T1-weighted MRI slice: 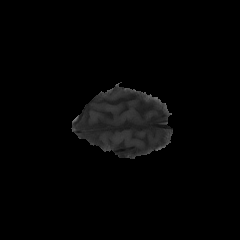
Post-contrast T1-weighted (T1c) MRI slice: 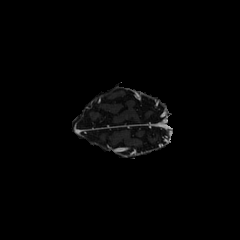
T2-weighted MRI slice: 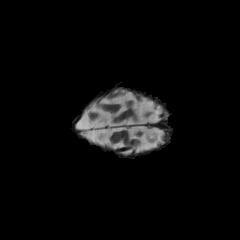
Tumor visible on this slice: no